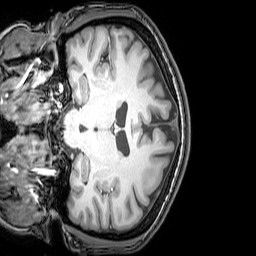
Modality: T1w
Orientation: coronal
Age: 22
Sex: female
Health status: healthy
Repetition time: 0.081 s
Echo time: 0.037 s